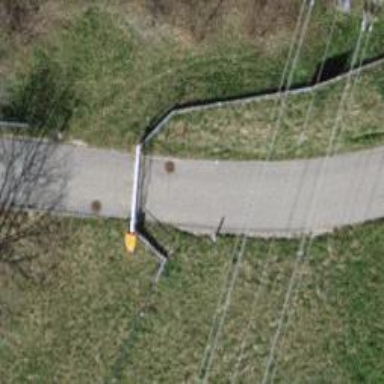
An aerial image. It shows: Gate.